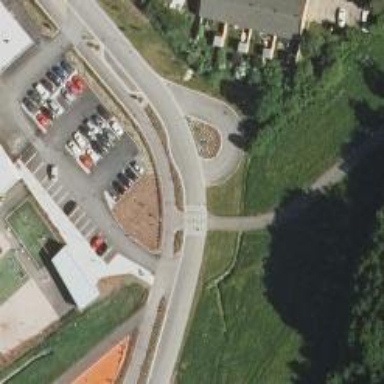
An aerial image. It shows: Uncontrolled road crossing.